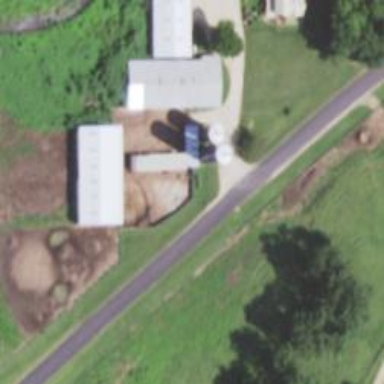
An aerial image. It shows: Silo.